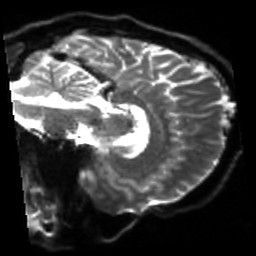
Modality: sbref
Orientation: sagittal
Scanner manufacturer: siemens
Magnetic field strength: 3 T
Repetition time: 4 s
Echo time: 0.0594 s